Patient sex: M
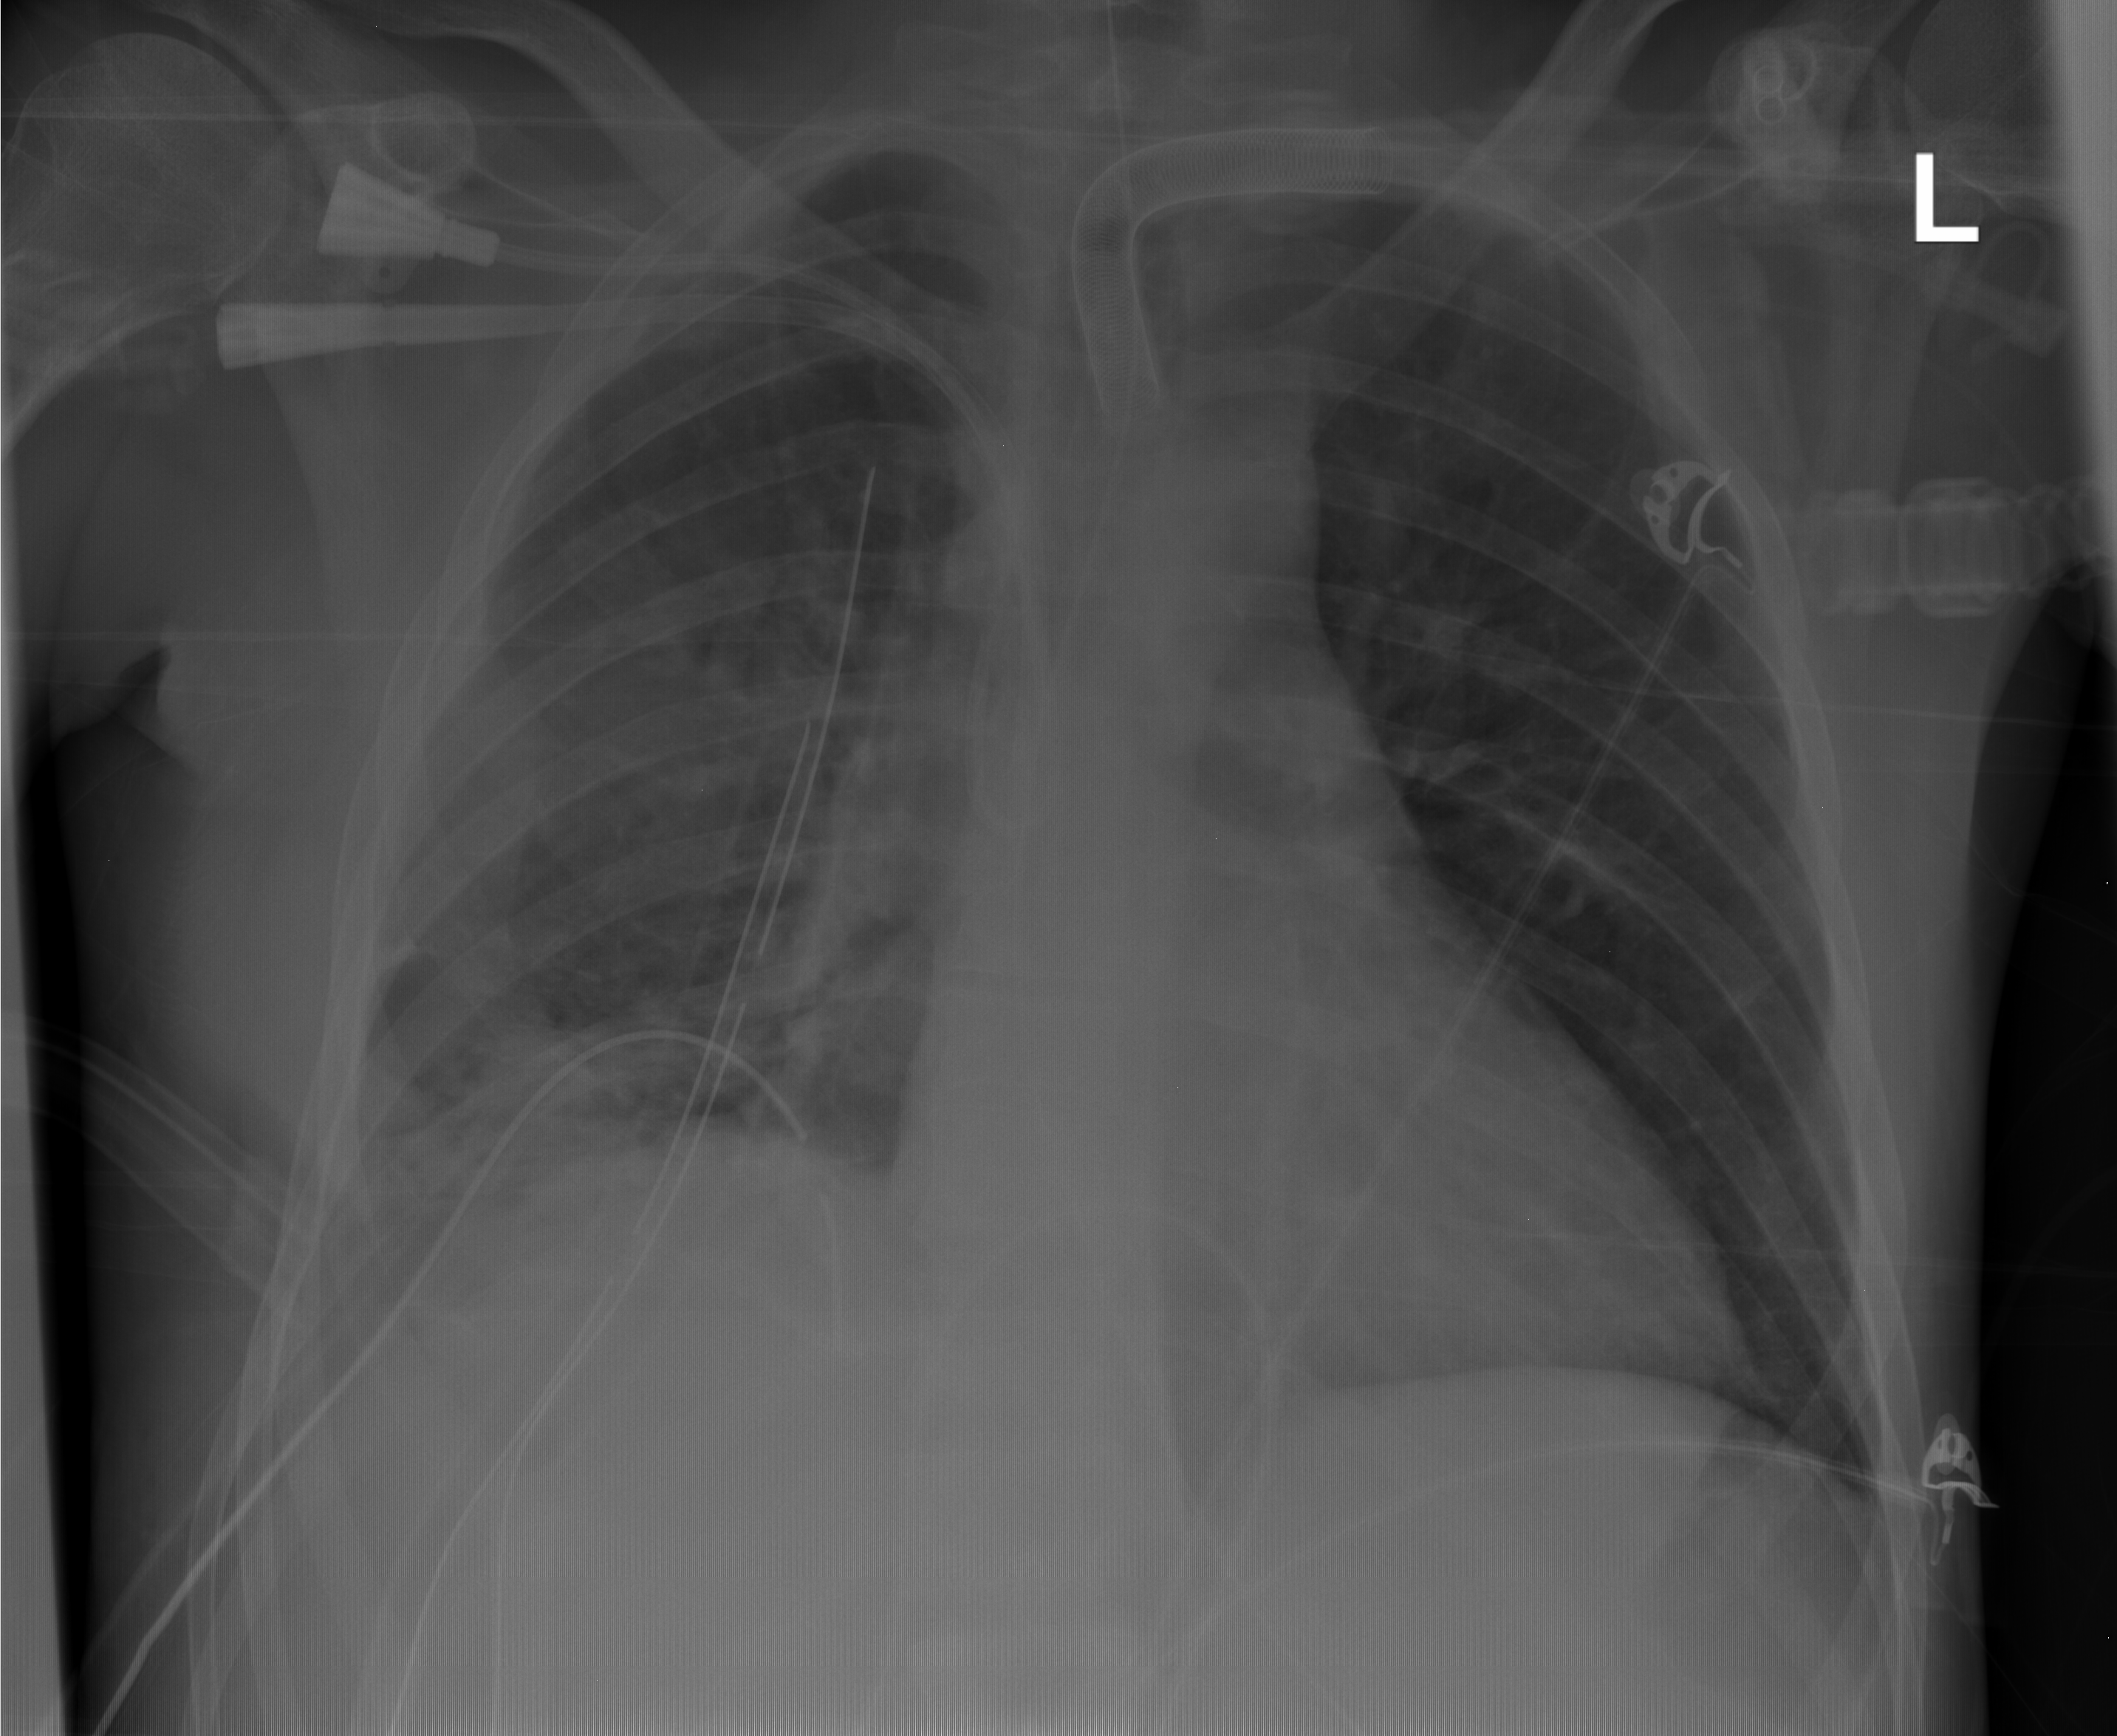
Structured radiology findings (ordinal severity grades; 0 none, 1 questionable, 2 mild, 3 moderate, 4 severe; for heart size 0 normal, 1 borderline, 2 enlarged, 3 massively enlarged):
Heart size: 1
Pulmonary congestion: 0
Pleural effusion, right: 2
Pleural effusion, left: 0
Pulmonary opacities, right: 1
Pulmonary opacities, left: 0
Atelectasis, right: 2
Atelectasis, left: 0